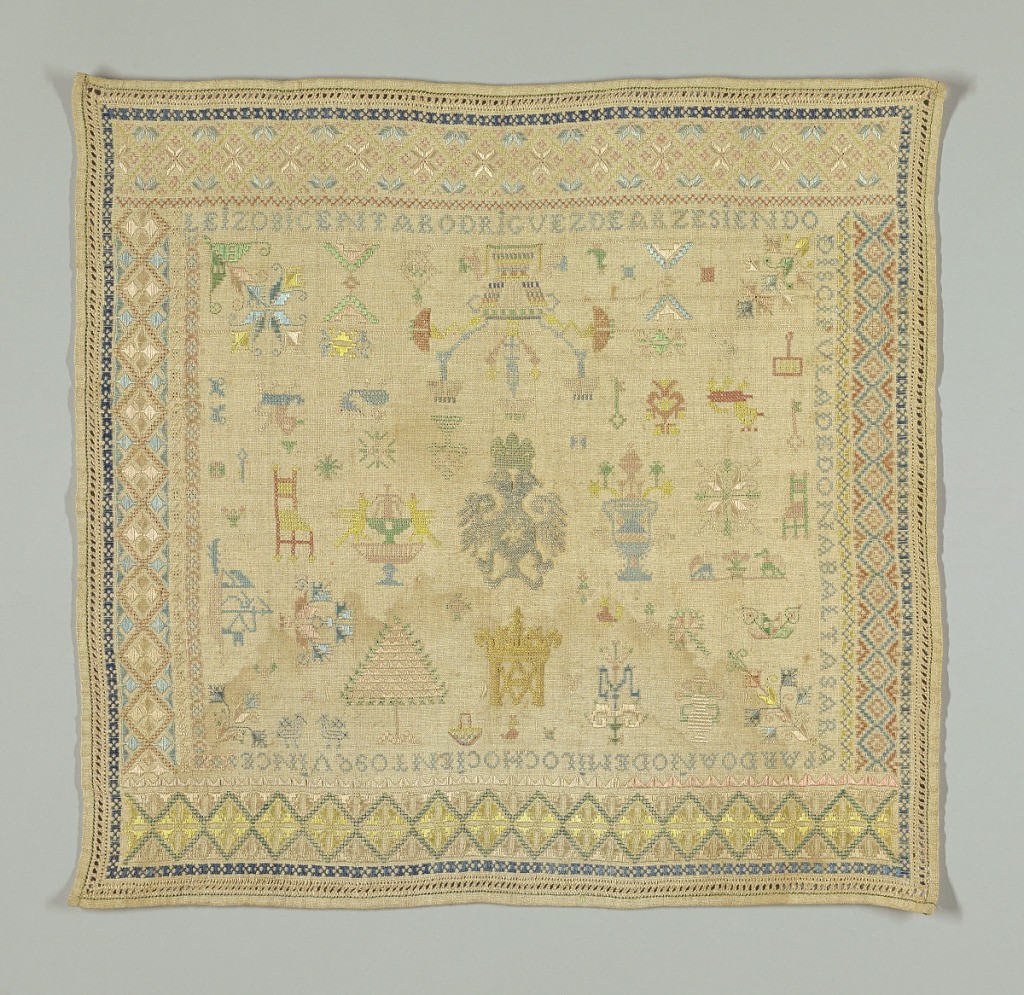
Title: Sampler
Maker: Bicenta Rodriguez de Arze
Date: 1815
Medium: silk embroidery on linen foundation Technique: embroidered in satin, cross, back, and four-sided stitches on plain weave foundation
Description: Center field with double-headed eagle and spot motifs, surrounded by borders of geometric pattern.